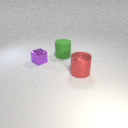
small purple metal cube in front of large green rubber cylinder